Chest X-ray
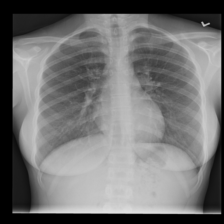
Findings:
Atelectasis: negative
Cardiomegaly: negative
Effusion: negative
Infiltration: negative
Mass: negative
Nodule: negative
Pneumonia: negative
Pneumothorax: negative
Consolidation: negative
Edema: negative
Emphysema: negative
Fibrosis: negative
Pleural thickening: negative
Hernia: negative